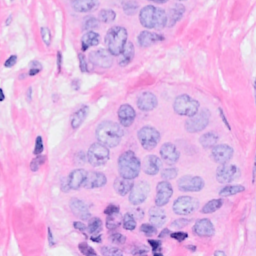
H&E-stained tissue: Breast